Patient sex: M
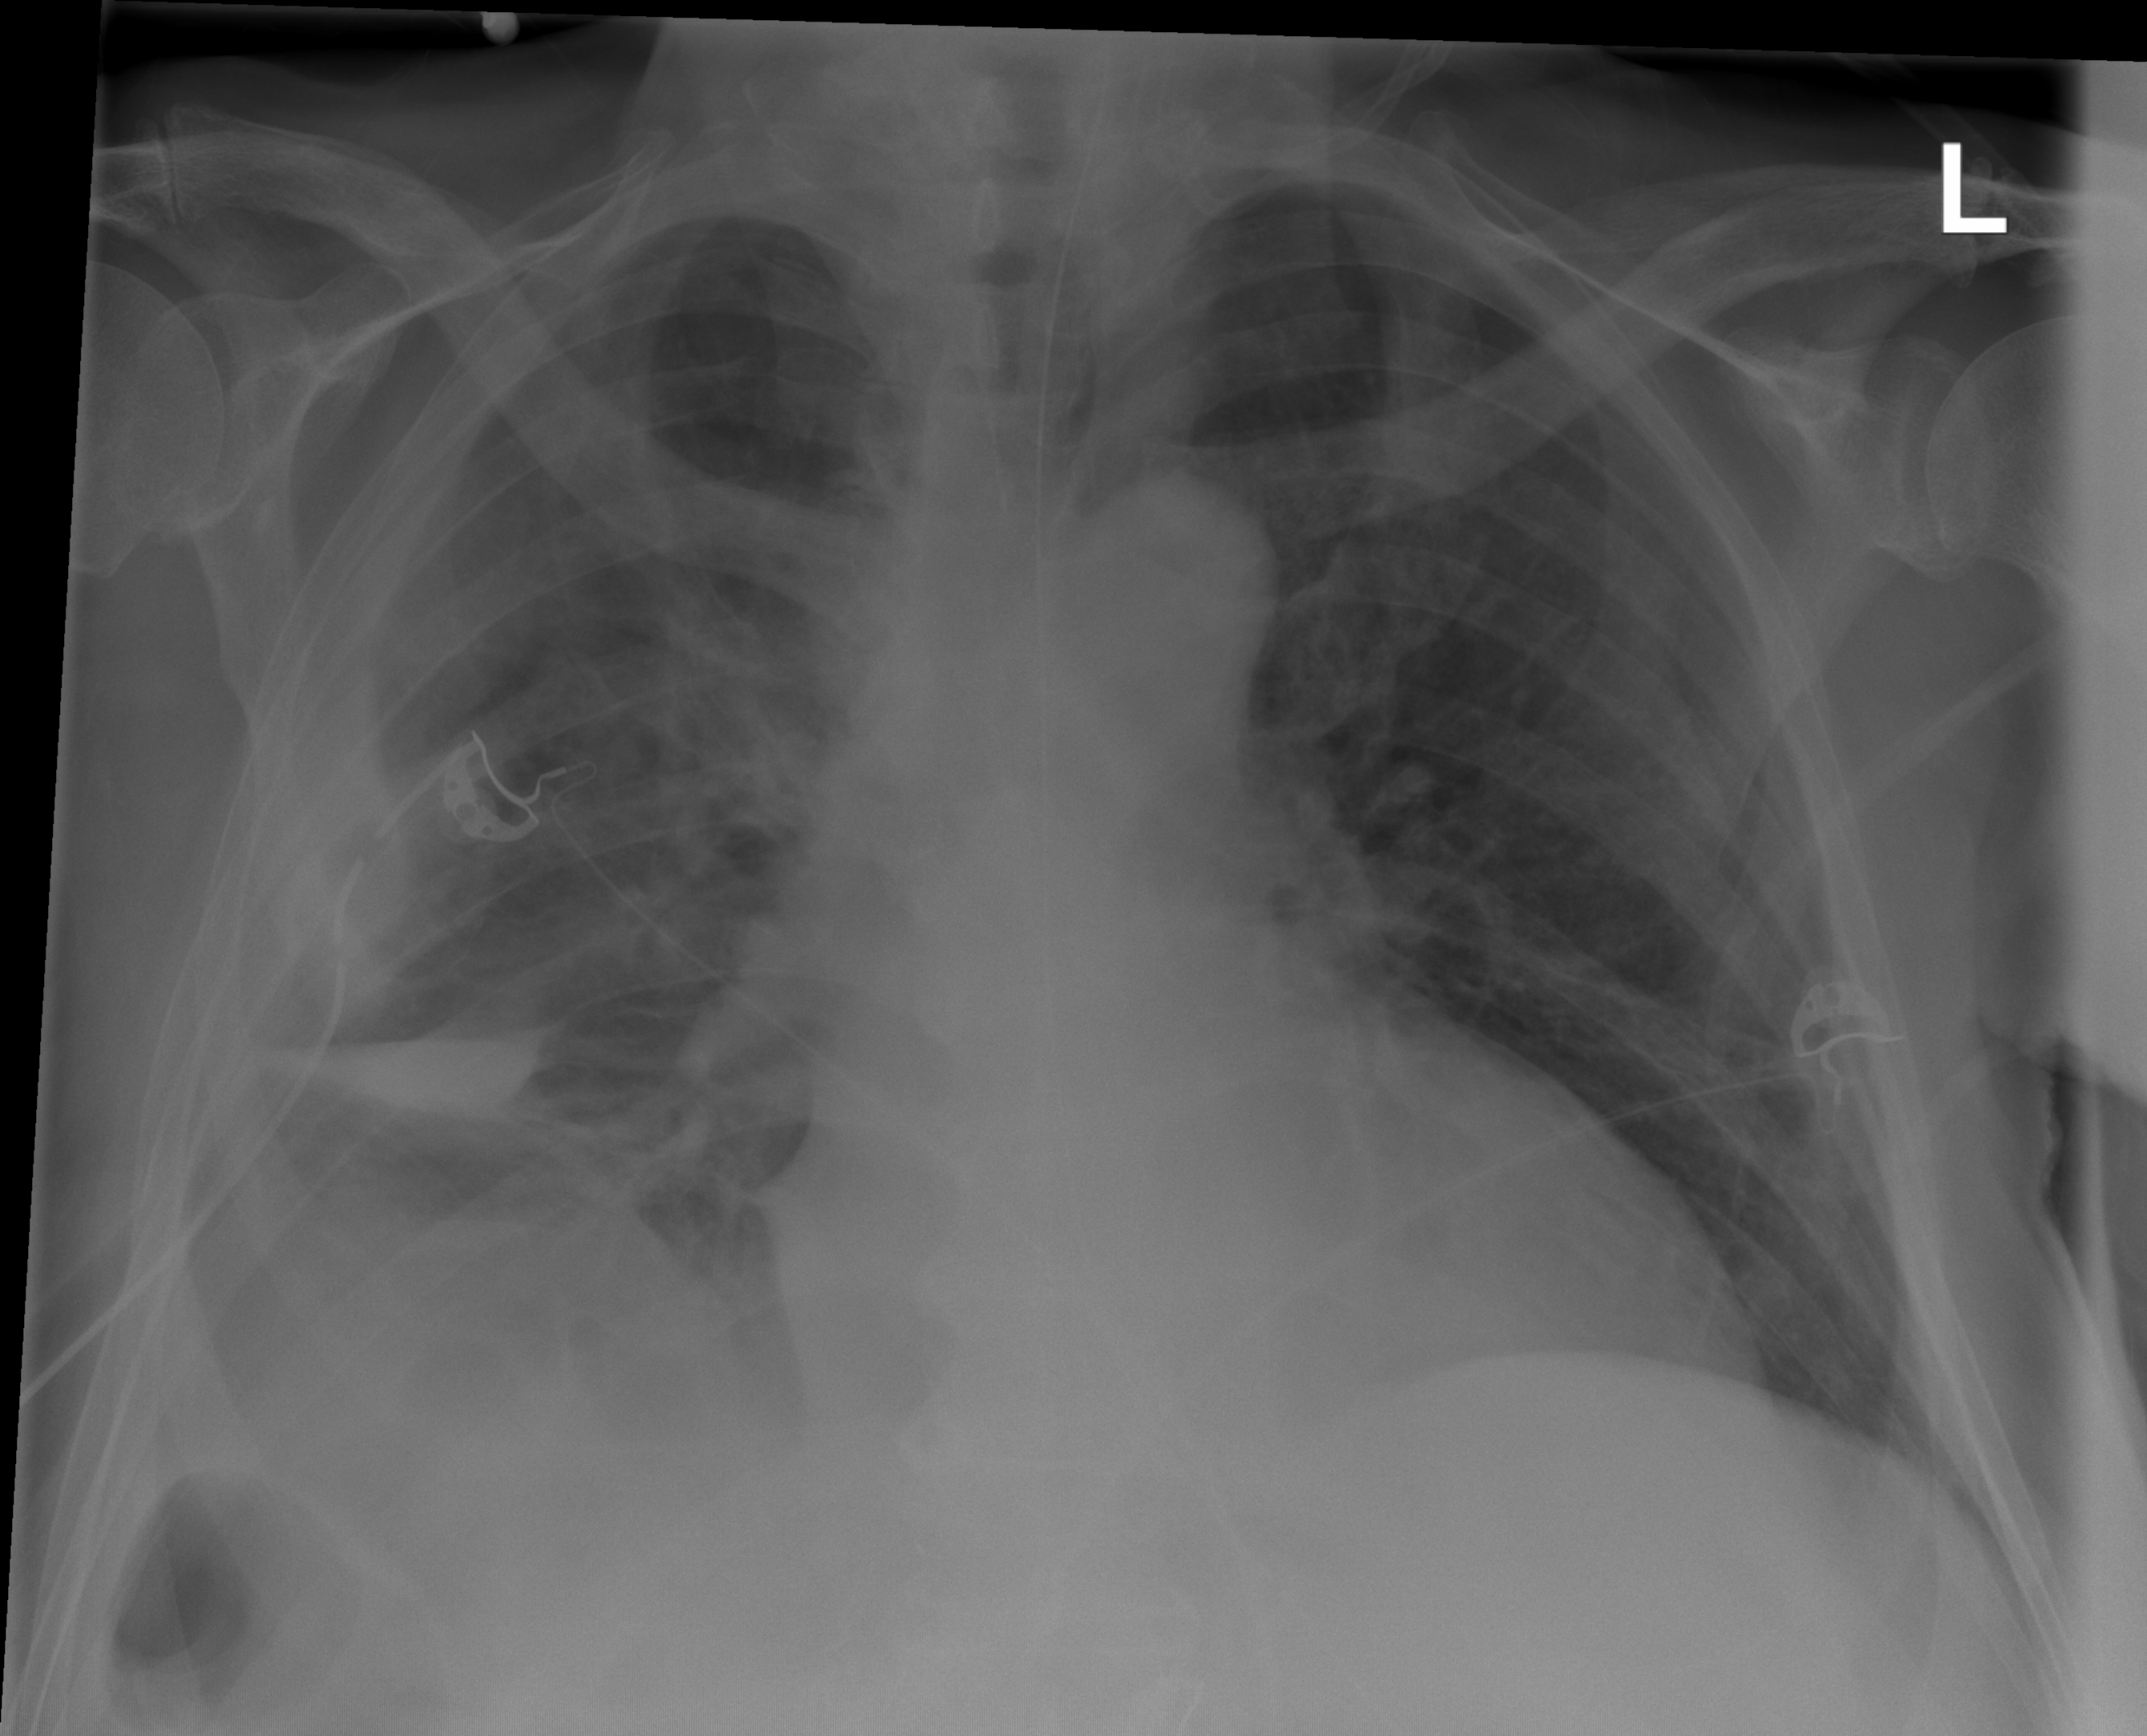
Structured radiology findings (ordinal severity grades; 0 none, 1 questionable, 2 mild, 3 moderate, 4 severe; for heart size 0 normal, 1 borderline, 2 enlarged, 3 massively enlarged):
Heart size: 2
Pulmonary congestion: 2
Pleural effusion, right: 2
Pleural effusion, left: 0
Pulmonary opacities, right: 0
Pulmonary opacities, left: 1
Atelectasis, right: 3
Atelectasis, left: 0